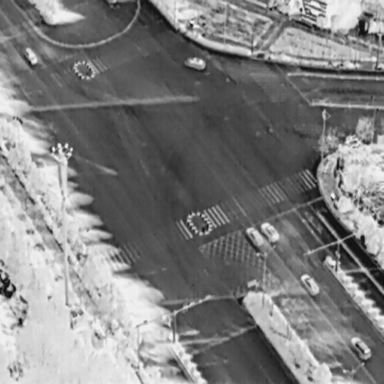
There are six Cars in the infrared image.